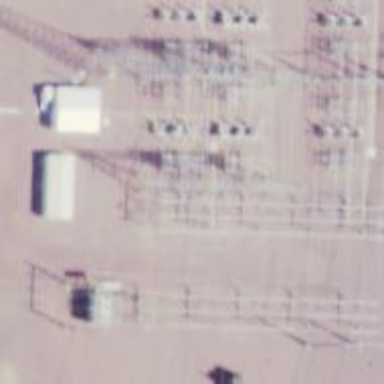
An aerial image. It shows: Switch for power supply.